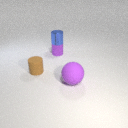
small purple rubber cylinder behind small brown rubber cylinder